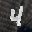
Label: 4